Aerial crown-view tile of a tropical tree (Barro Colorado Island, Panama), acquired 20250915:
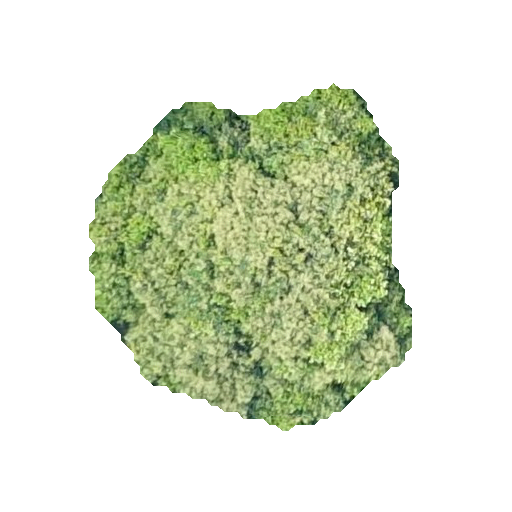
Species: Prioria copaifera
GBIF accepted scientific name: Prioria copaifera
Crown area: 119.377 m²